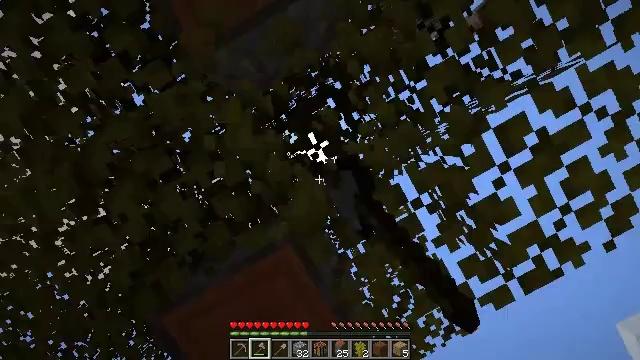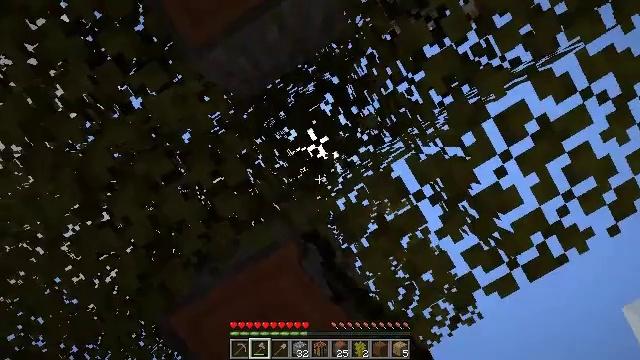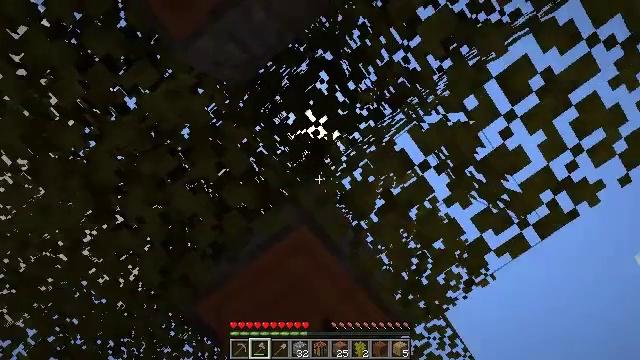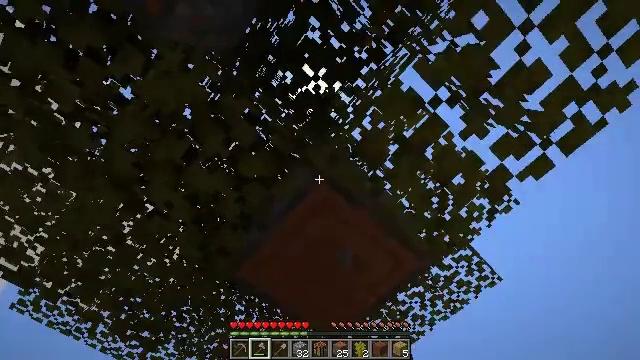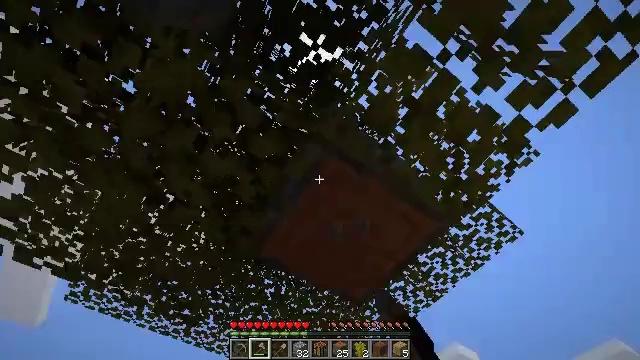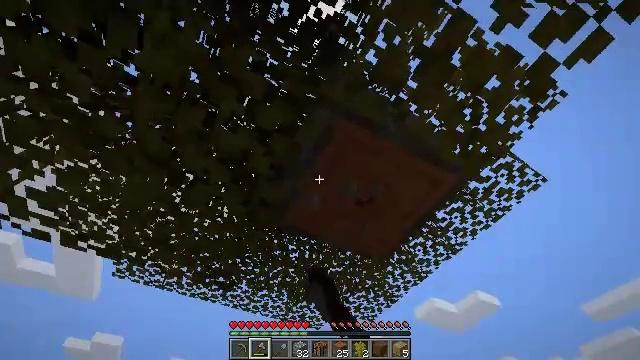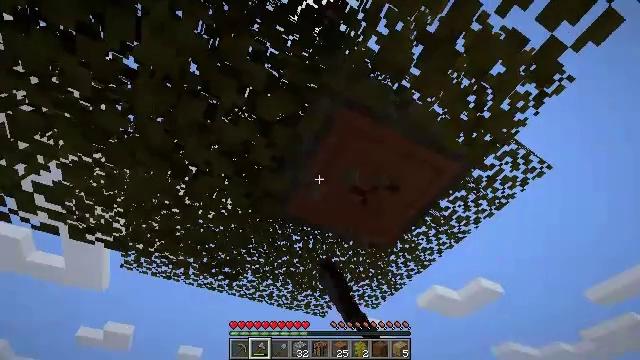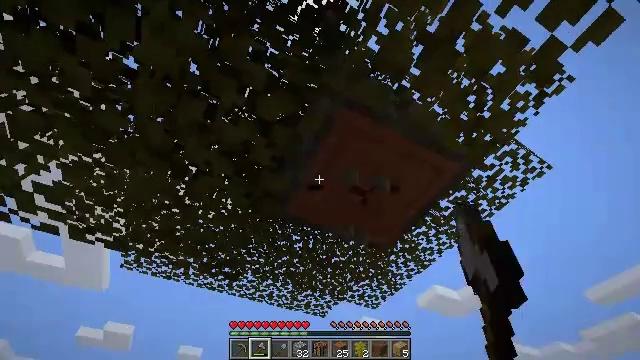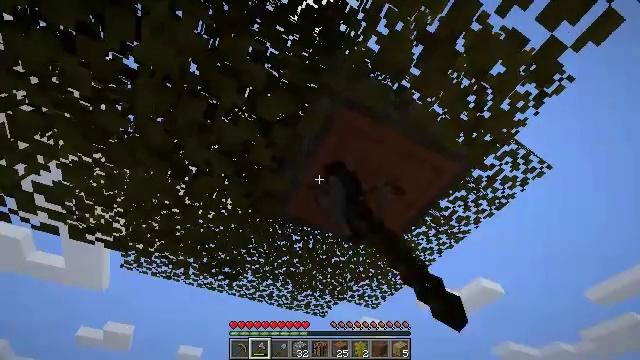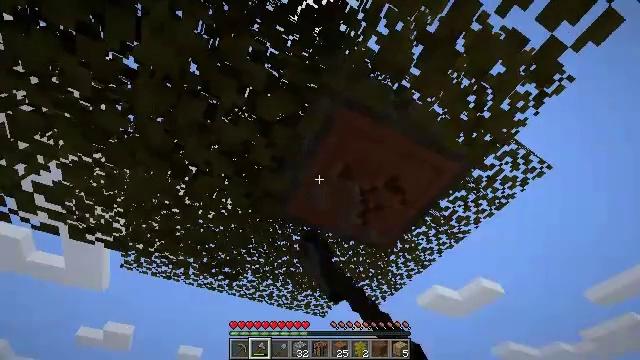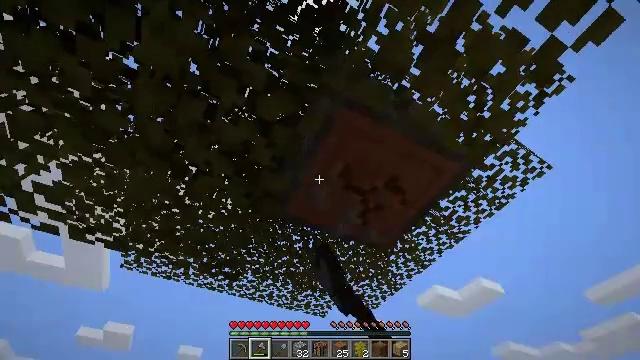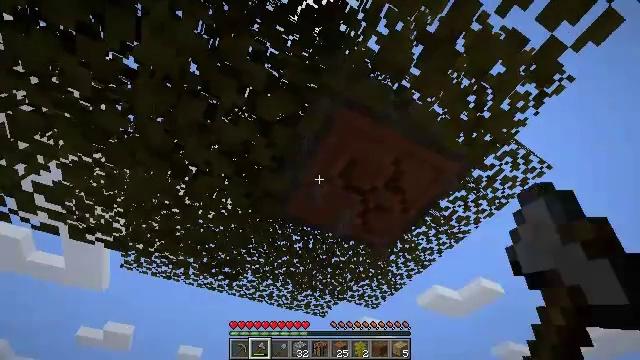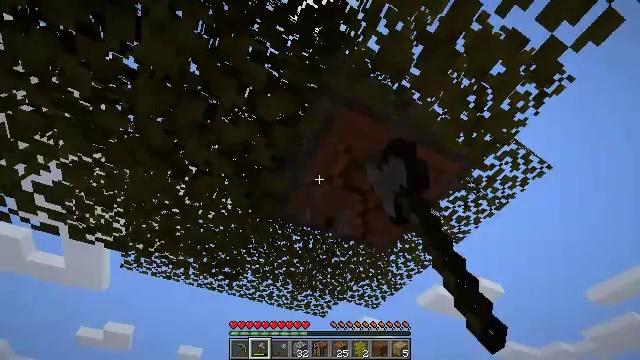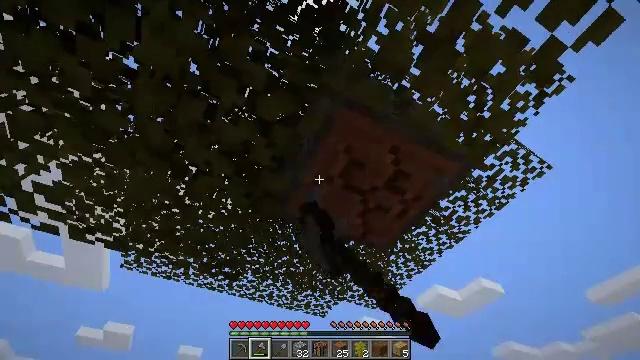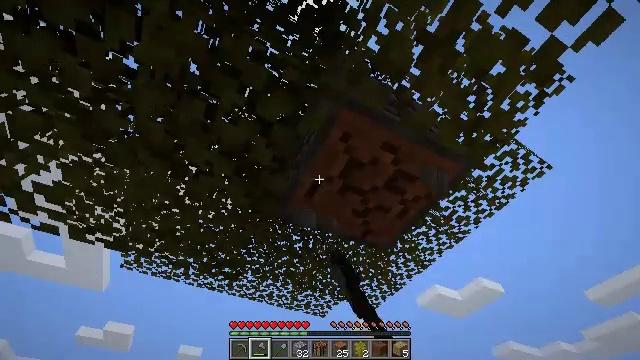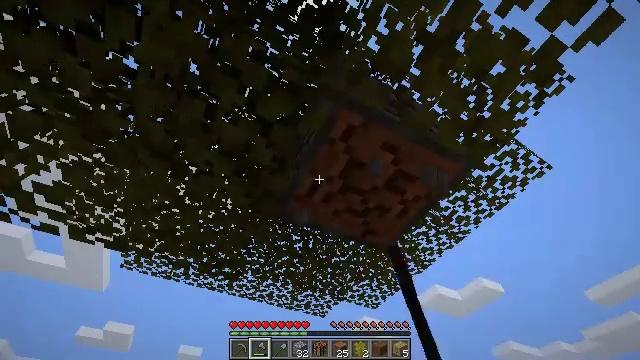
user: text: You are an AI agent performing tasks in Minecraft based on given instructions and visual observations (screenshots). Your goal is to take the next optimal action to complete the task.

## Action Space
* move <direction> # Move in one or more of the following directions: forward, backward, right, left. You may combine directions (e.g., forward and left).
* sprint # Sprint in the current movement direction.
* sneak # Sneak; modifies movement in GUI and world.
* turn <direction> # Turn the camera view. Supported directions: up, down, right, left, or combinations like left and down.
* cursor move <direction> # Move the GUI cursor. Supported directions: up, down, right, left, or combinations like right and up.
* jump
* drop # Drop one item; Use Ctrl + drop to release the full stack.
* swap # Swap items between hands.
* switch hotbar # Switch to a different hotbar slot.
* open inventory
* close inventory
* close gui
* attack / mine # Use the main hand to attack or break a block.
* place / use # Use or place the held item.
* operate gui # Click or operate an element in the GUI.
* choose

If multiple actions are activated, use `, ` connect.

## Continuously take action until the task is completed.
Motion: motion action
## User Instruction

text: Chop down the acacia log.
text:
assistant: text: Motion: turn left, attack / mine
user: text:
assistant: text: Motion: turn left and down, attack / mine
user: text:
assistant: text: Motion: turn left and down, attack / mine
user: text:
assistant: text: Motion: turn left and down, attack / mine
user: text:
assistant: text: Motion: turn left and down, attack / mine
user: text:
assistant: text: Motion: turn left and down, attack / mine
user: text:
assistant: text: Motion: attack / mine
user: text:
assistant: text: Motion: attack / mine
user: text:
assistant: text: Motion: attack / mine
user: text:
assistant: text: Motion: attack / mine
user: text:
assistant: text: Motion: attack / mine
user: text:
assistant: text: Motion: attack / mine
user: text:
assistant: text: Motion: attack / mine
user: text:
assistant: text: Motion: attack / mine
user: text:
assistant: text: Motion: attack / mine
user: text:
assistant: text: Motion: attack / mine
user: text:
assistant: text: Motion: attack / mine
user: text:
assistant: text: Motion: attack / mine
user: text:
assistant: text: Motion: attack / mine
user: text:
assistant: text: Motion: attack / mine
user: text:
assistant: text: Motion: move forward, attack / mine
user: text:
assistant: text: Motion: move forward, attack / mine
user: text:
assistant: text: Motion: move forward, attack / mine
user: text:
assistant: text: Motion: attack / mine
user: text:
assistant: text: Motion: attack / mine
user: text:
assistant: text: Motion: turn right and up, attack / mine
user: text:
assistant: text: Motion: turn up, attack / mine
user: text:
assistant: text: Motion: turn up, attack / mine
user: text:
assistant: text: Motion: attack / mine
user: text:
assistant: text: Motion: attack / mine